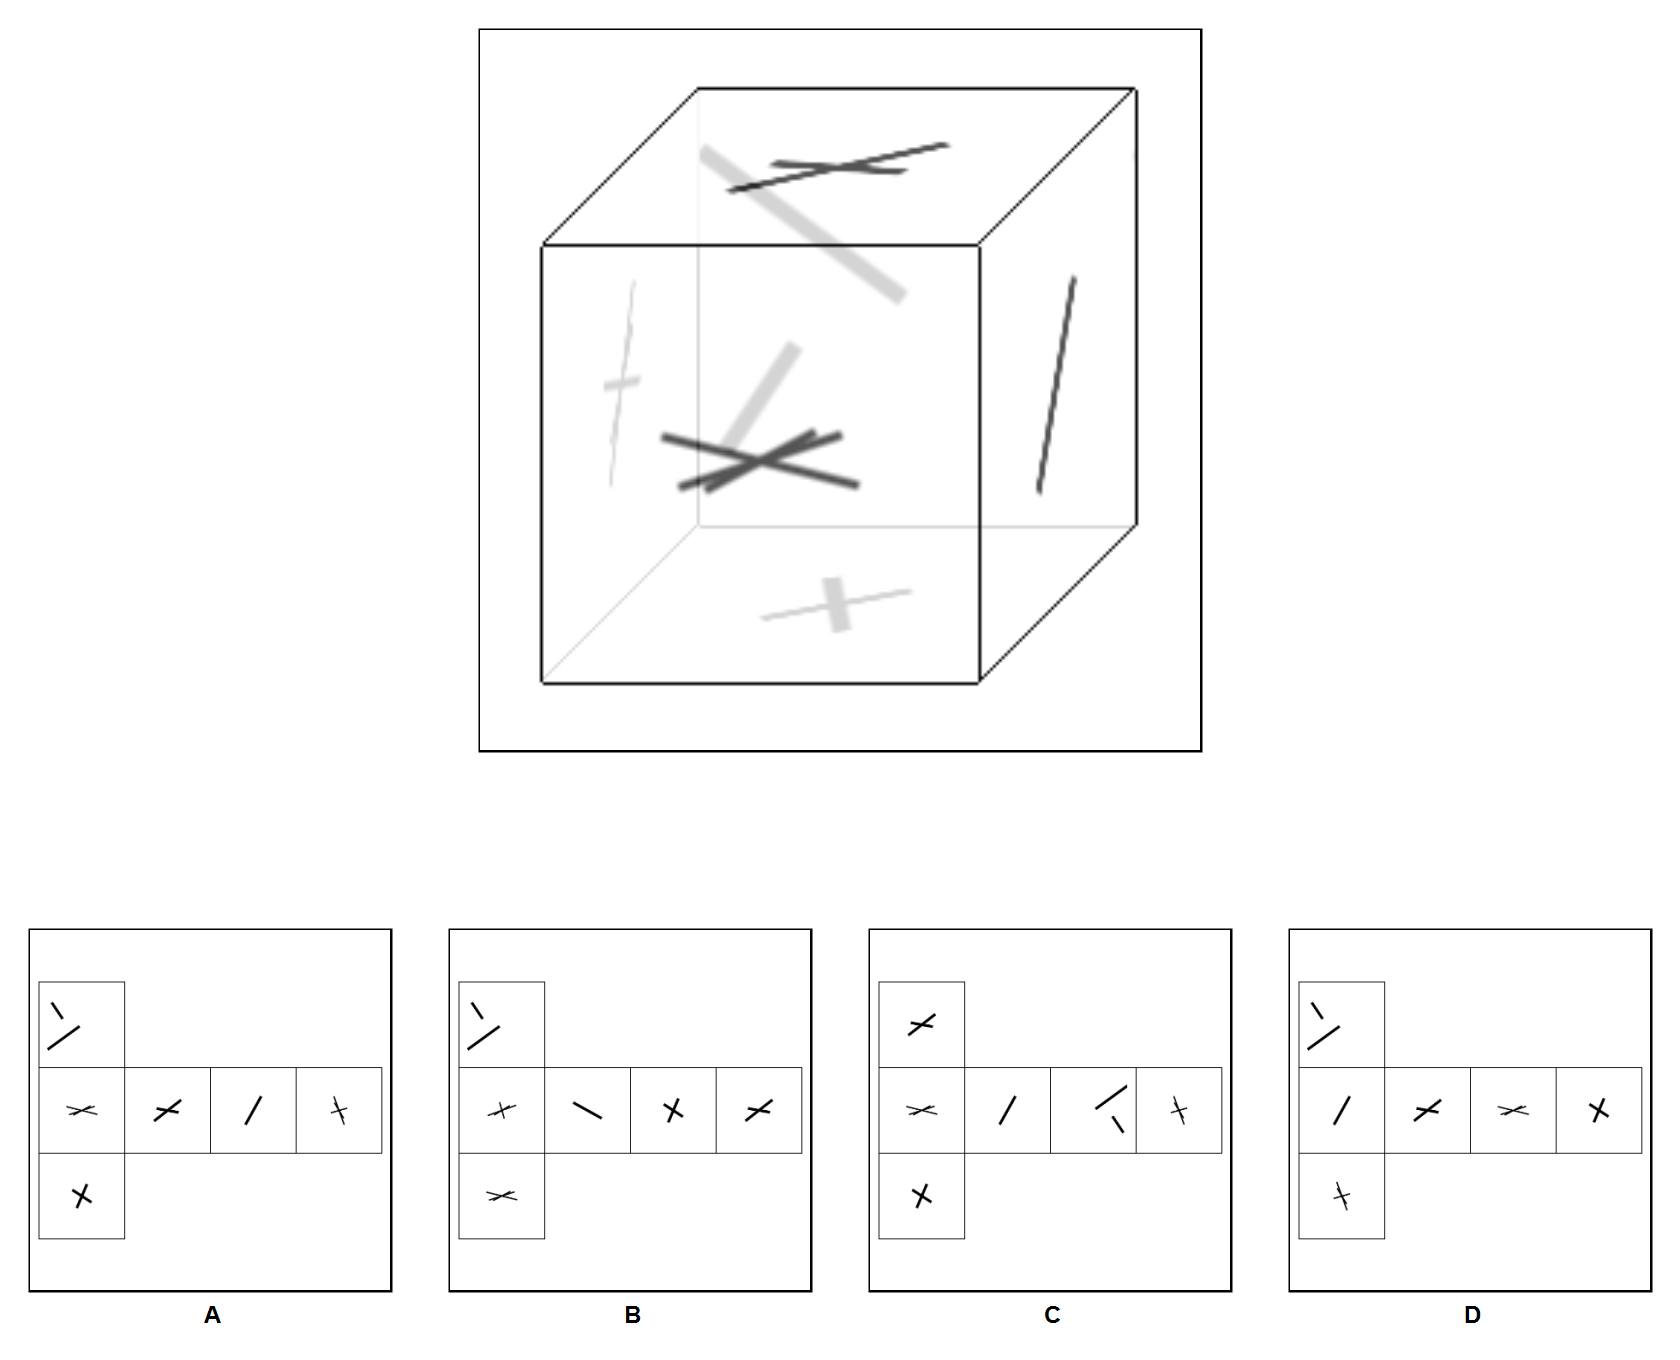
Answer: C